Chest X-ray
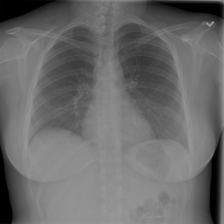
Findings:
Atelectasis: negative
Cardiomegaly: negative
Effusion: negative
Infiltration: positive
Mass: negative
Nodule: negative
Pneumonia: negative
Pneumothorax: negative
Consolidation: negative
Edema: negative
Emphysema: negative
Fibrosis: negative
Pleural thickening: negative
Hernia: negative